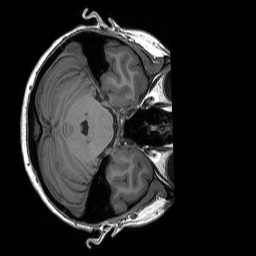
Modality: T1w
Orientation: axial
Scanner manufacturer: siemens
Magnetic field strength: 3 T
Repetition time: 1.76 s
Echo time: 0.0022 s